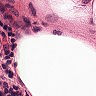
Metastatic tissue present: no